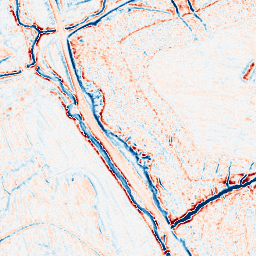
Category: edge_preserving
Decomposition family: bilateral
Decomposition parameters: d: 9
sigma_color: 75
sigma_space: 150
Upsampling method: lanczos
Upsampling parameters: scale: 2
Upsampling scale: 2